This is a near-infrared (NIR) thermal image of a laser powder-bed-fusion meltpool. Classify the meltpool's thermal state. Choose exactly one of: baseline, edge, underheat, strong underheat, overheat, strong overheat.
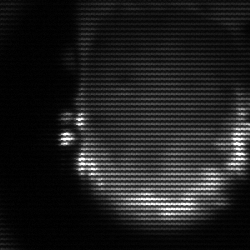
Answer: baseline